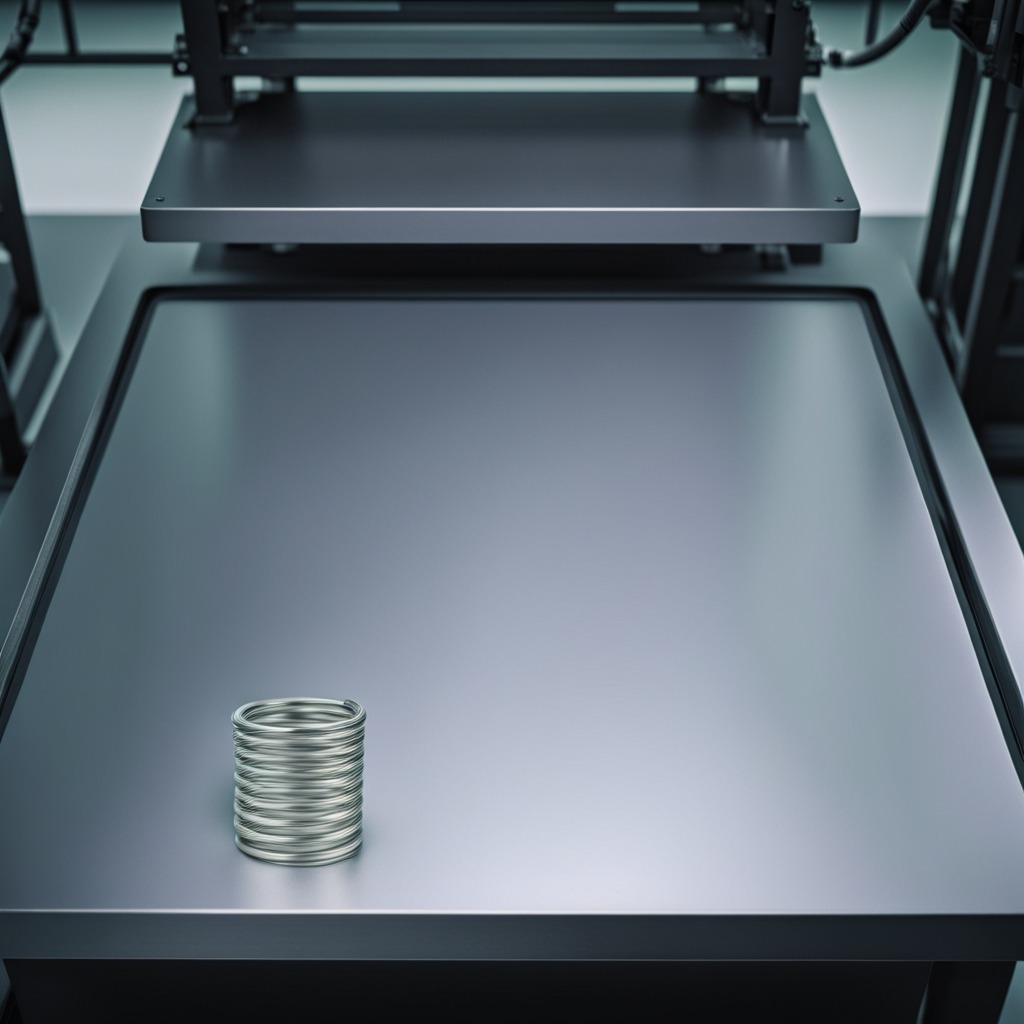
A coiled metal spring is lying on a metal table in a machine shop under fluorescent lights.